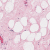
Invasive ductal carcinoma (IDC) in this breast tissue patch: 0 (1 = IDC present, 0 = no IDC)